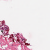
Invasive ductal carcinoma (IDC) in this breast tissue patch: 0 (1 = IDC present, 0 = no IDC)